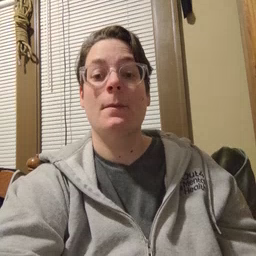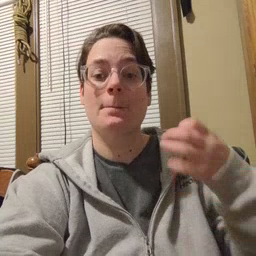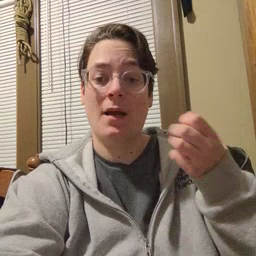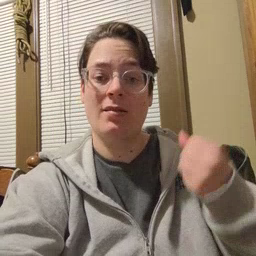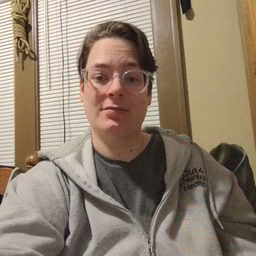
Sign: milk